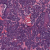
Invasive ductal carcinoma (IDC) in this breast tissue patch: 0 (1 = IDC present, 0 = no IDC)